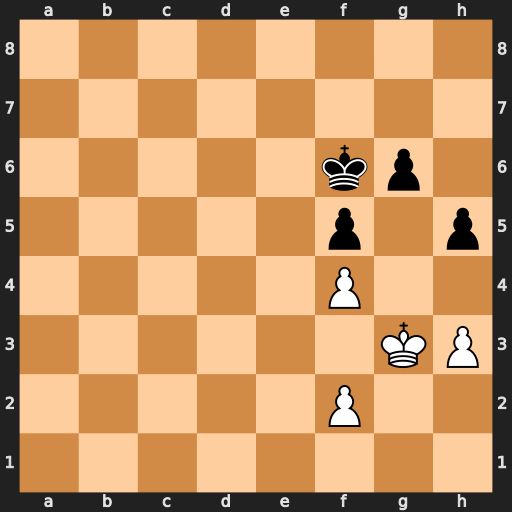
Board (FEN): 8/8/5kp1/5p1p/5P2/6KP/5P2/8
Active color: w
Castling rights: -
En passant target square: -
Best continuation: Kh4 Kf7 Kg5 h4 Kxh4